Question: In my web applications i have to generate seven different type of forms. There is a big 7 level tree and from that each first level subnode is a separate form. So for this what i am thinking is to generate 7 different xml files and to display the form like below given image i will parse the particular xml and display it. In my xml there will be node id and for each user i will store his selected nodes in the table so that i can retrieve later in my account section.
My question now are: is this xml approach proper...? and what kind of xml should i generated so that maximum flexibility can be kept in xml.. eg if i keep attribute validation: required in any node than it becomes required field in the generated html. i have to make a parser for that.

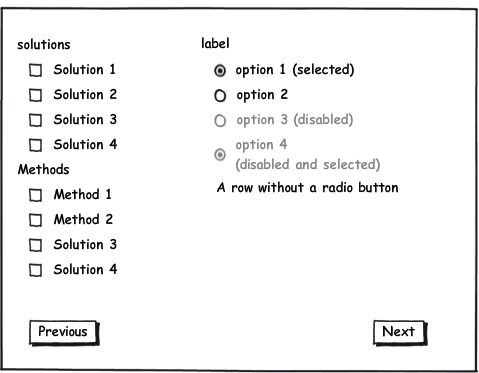
Answer: To answer this question is needed to know what technologies are you using in you proyect.
For example: In a java web project I should use JSON as it can be requested from javascript to update de form selections (jQuery+AJAX) an generated in server side from any data type you have stored it. It is very easy to do it with Spring.